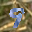
Label: 9